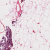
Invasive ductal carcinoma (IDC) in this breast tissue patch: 0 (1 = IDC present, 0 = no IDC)